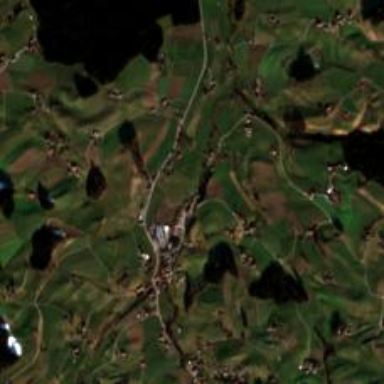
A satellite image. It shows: Small hamlet.